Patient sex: M
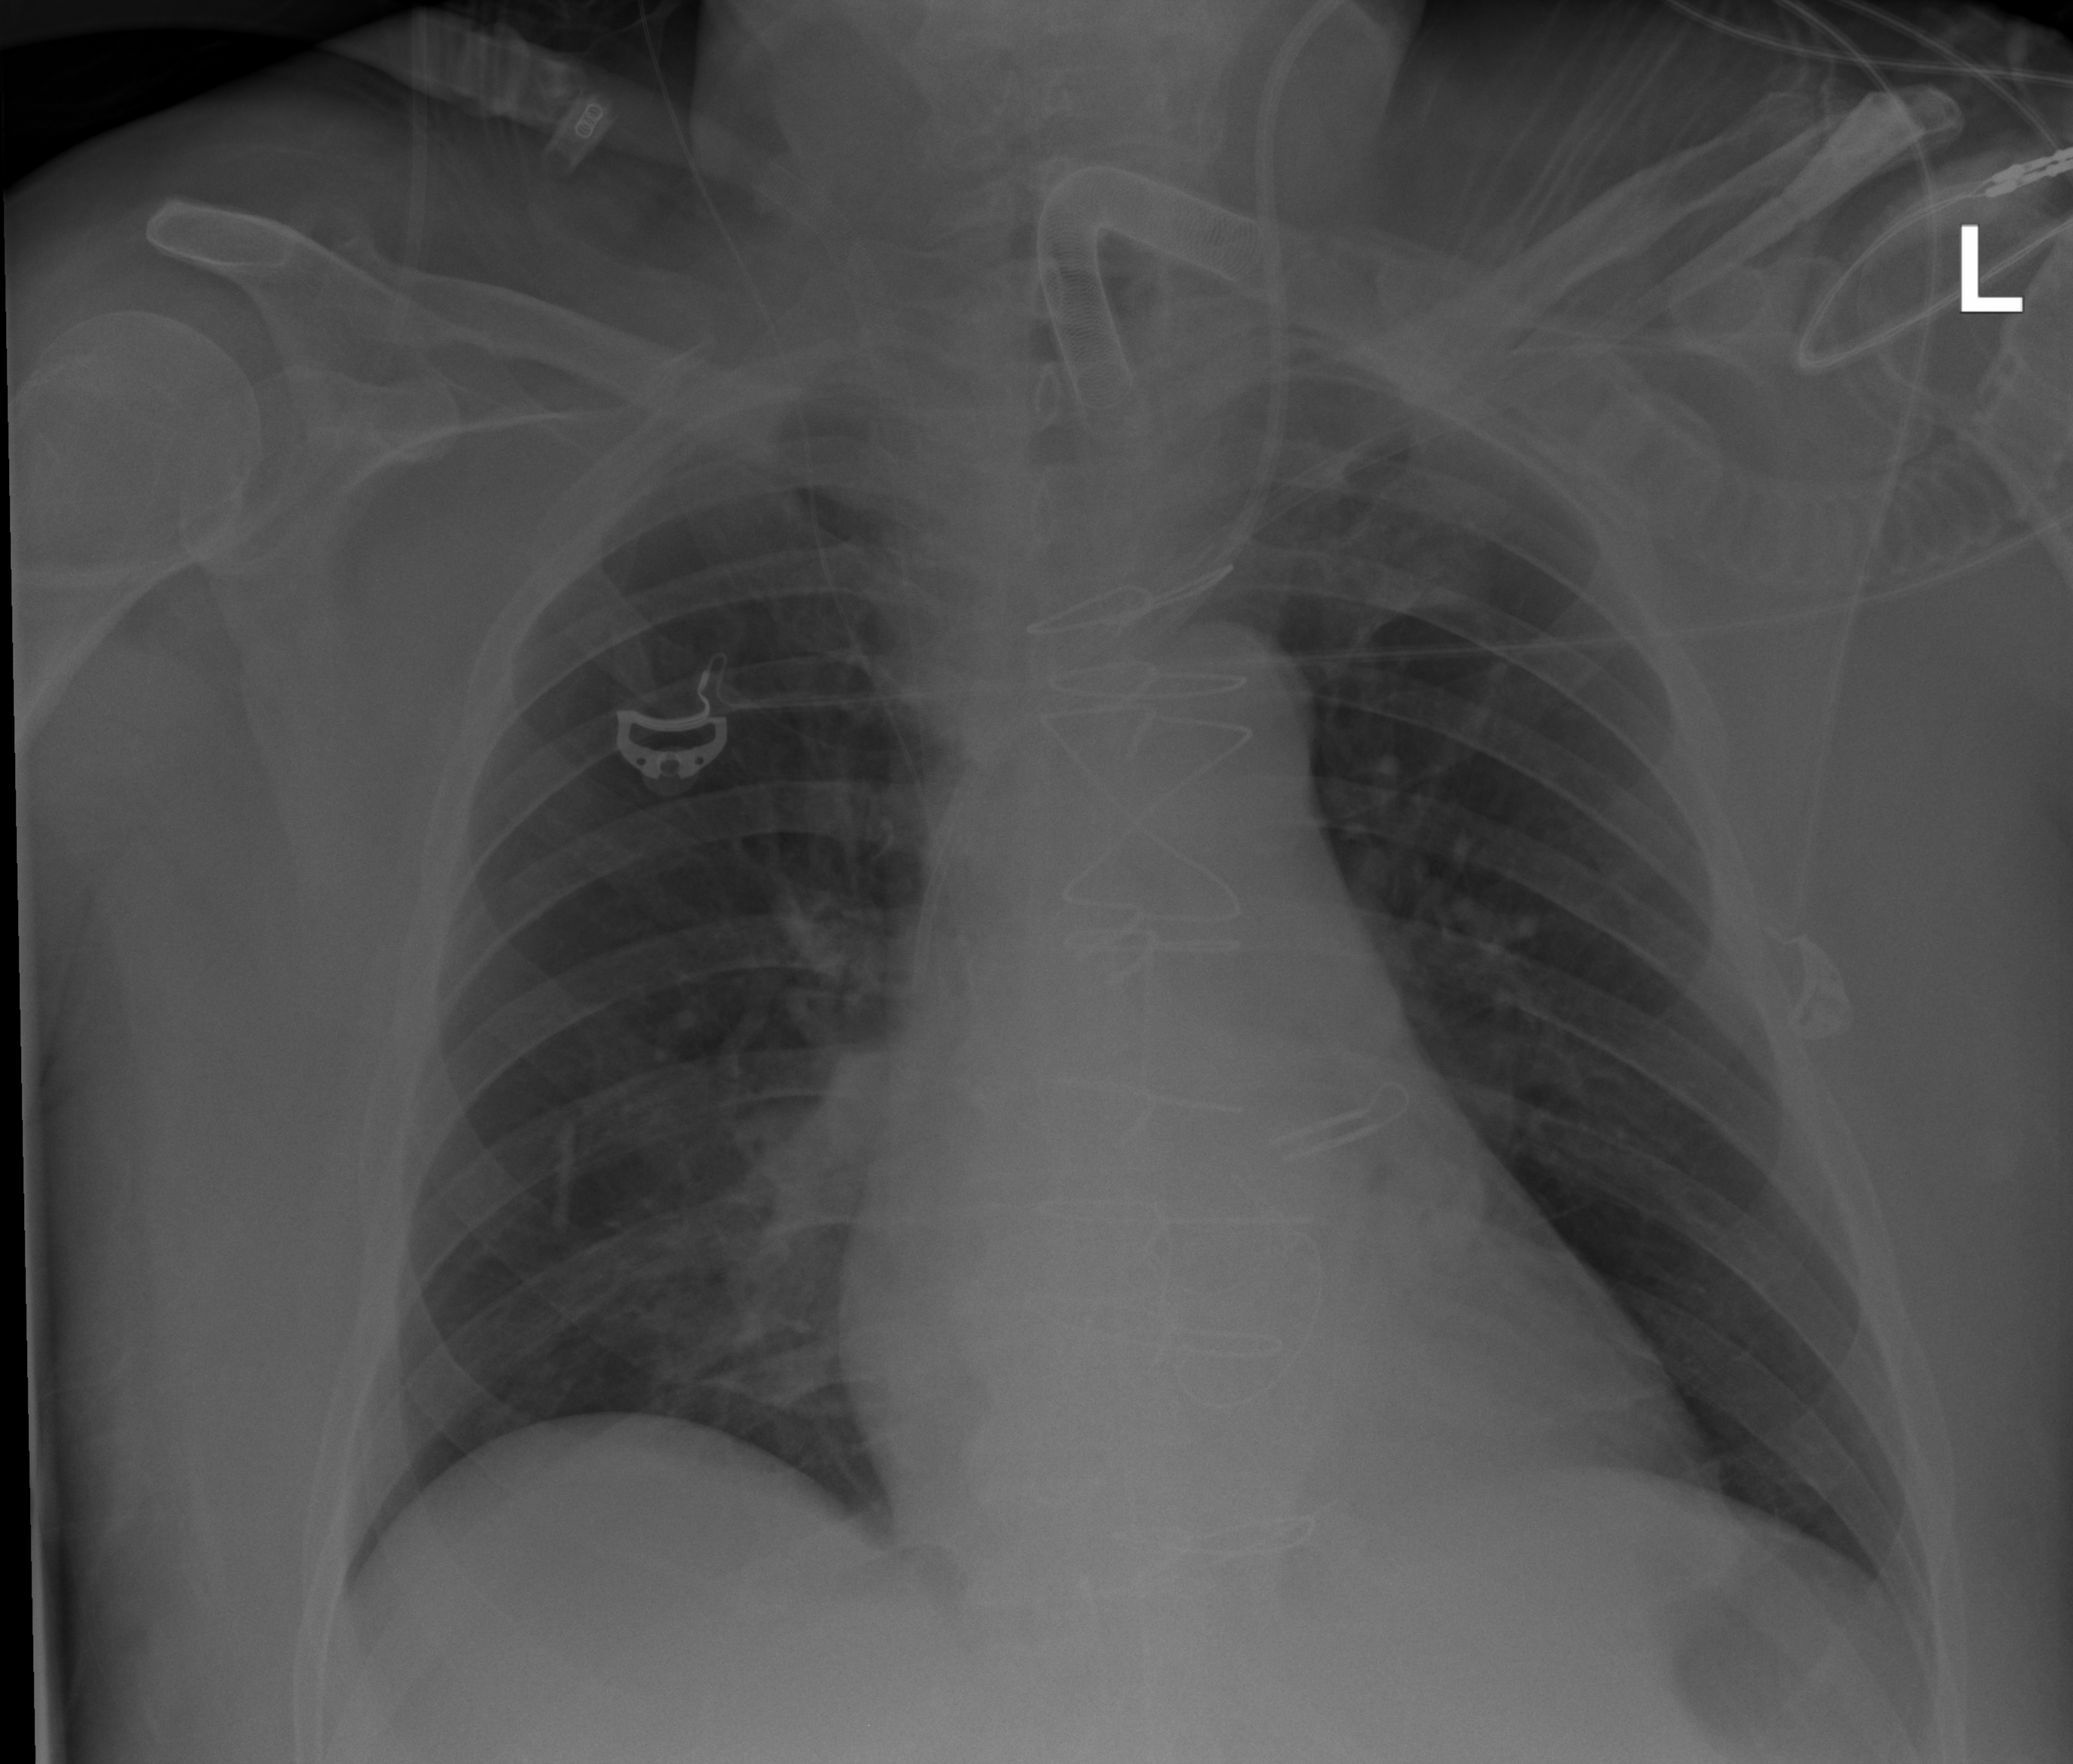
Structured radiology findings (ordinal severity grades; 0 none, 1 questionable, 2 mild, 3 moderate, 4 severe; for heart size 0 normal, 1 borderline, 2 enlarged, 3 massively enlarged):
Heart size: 1
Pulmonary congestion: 0
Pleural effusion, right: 0
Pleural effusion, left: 0
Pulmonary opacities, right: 1
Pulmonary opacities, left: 0
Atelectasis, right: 2
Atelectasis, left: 1